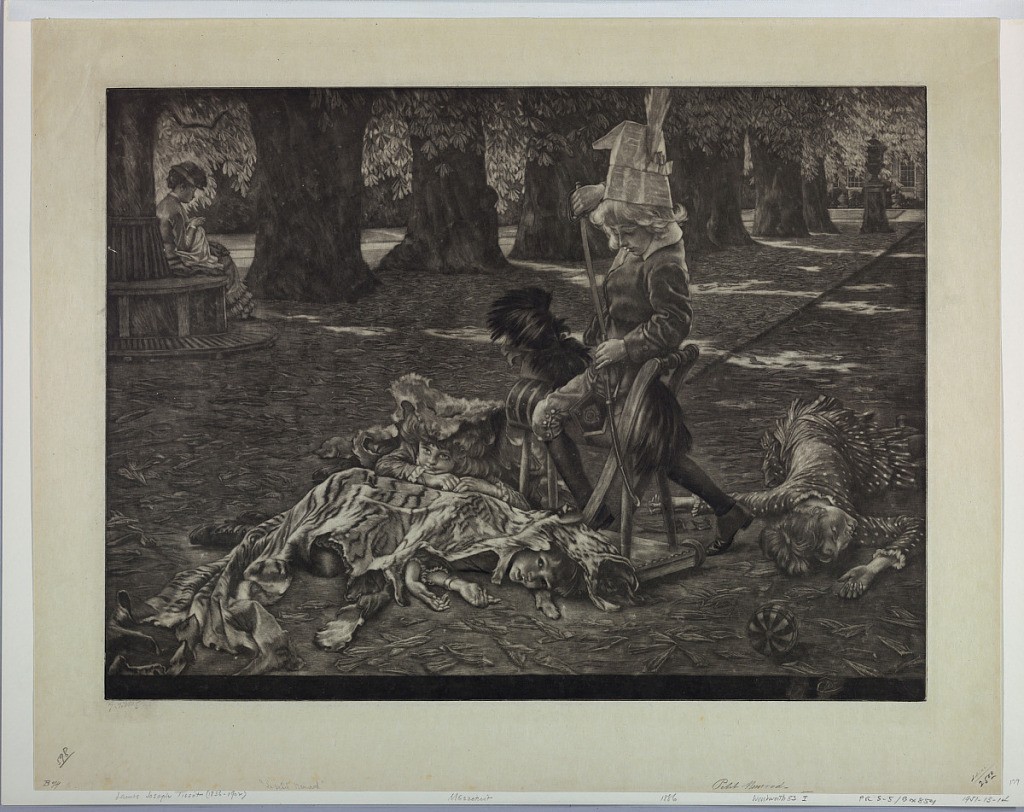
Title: Little Nimrod
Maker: James Joseph Tissot, French, 1836 – 1902
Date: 1886
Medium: Mezzotint on paper
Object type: Print
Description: Outdoor scene, with children at play in the foreground. A boy, on a hobby-horse, wears a paper hat and sheathes his toy sword while three others lie on the ground on either side. Two of the children are covered by animal skins. At upper left, a woman sits beneath a tree, sewing. Trees in background.